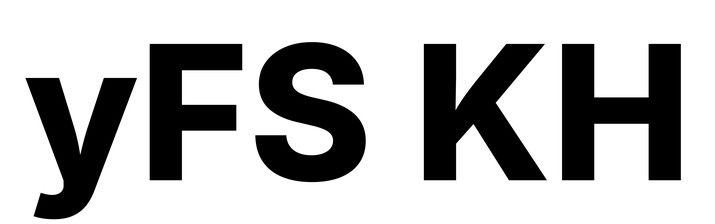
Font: Inter_ExtraBold